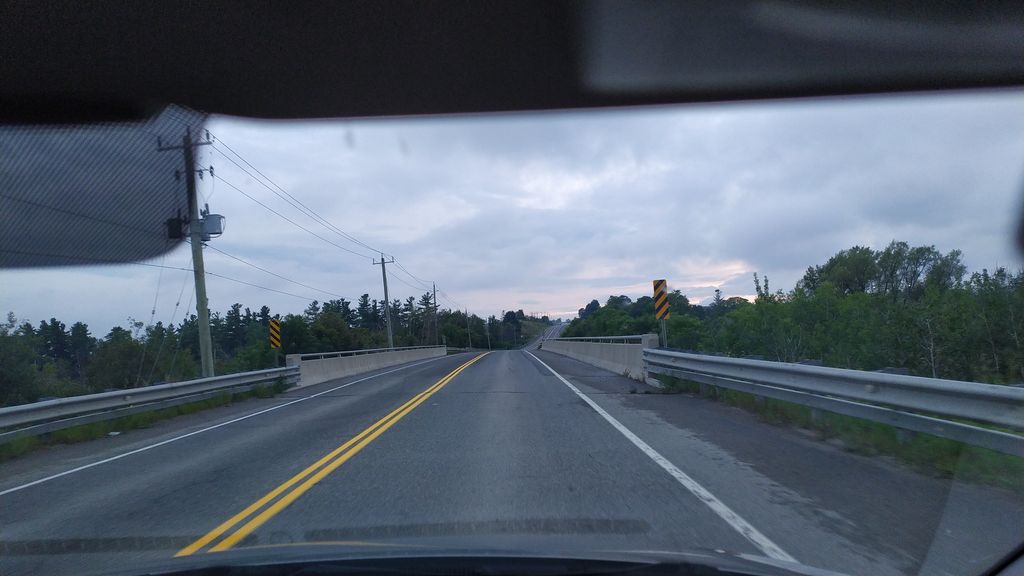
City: kitchener-waterloo